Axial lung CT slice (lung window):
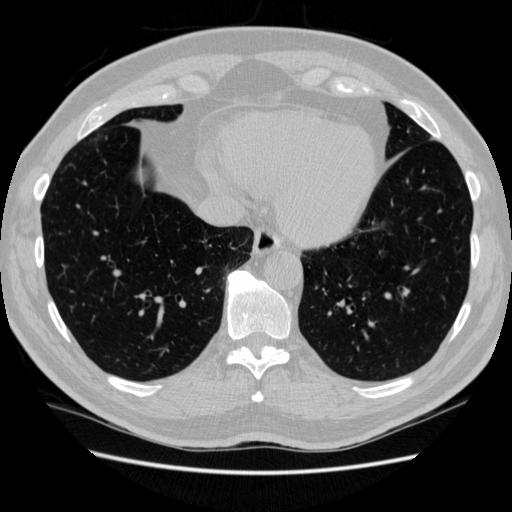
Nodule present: no